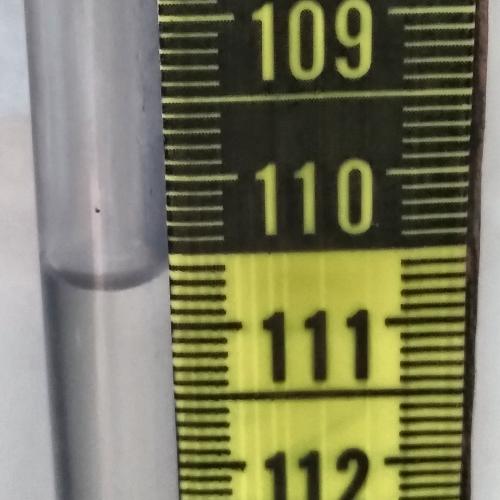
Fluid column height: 110.7 cm